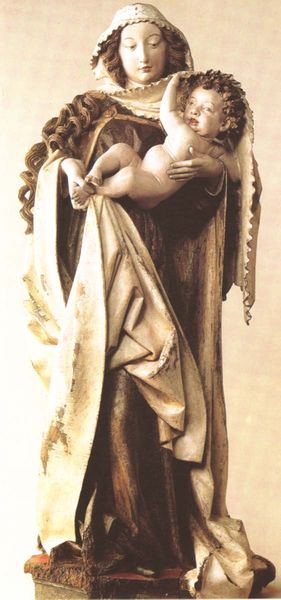
Titel: Dangolsheimer Madonna
Standort: Herstellungsort: Straßburg (EU - F)
Institution: Berlin, Staatliche Museen - Preußischer Kulturbesitz
Schlagwörter: nackt, umhang, frau, haar, holz, kleid, marmor, säule, schleier, tuch, mütze, arm, falten, gesicht, halten, kleidung, sockel, stehen, stein, tragen, bild, hände, figur, gewand, haare, mantel, stoff, kind, mutter, locken, skulptur, statue, farbig, füße, schwer, baby, faltenwurf, podest, foto, kleinkind, christus, jesus, pieta, maria, madonna, christi, kapuze, plinte, jesuskind, skulptuer, jesusknabe, übergewand, 1500, mantelwurd, gfasst